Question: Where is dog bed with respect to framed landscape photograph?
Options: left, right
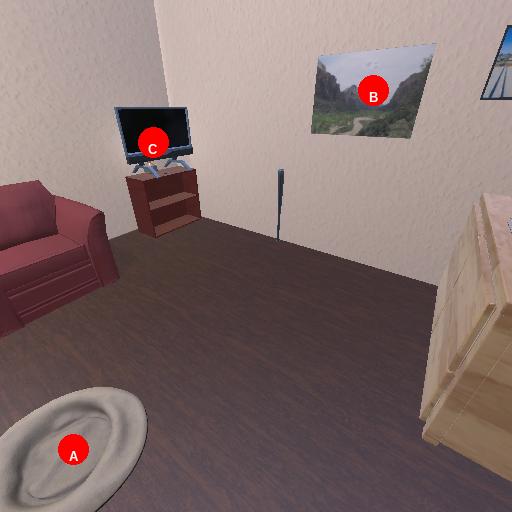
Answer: left